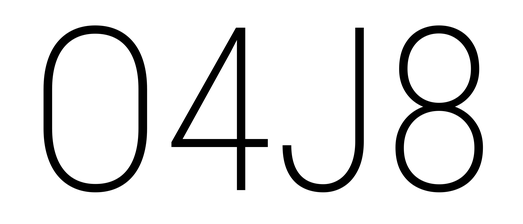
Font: Roboto_Condensed_ExtraLight